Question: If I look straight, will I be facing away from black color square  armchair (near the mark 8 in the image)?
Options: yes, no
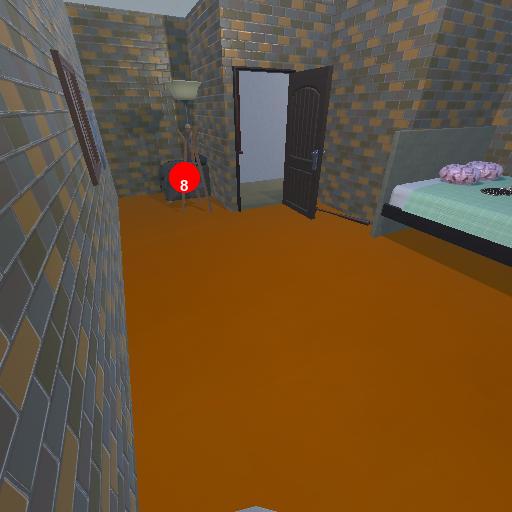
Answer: yes